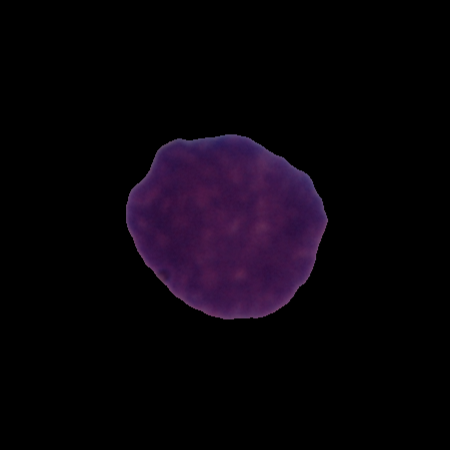
Label: healthy